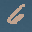
Label: 6